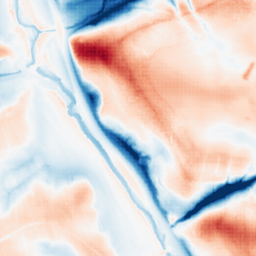
Category: classical
Decomposition family: gaussian_anisotropic
Decomposition parameters: sigma_x: 10
sigma_y: 20
Upsampling method: sinc_blackman
Upsampling parameters: scale: 4
kernel_size: 8
Upsampling scale: 4